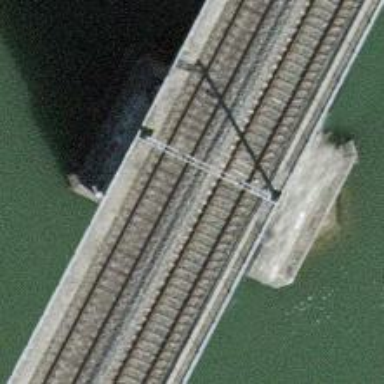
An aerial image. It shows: Pier supporting bridge.